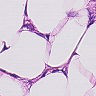
Metastatic tissue present: yes